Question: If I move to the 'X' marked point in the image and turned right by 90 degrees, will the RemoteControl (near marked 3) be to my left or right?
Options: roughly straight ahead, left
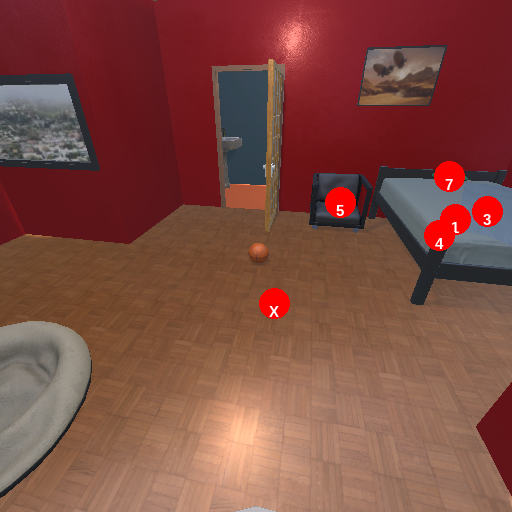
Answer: roughly straight ahead